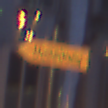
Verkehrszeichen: UmleitungswegweiserLinksweisend
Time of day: Night
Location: Outdoor (Urban)
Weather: PartlyCloudy
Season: NotSpecified
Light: Artificial